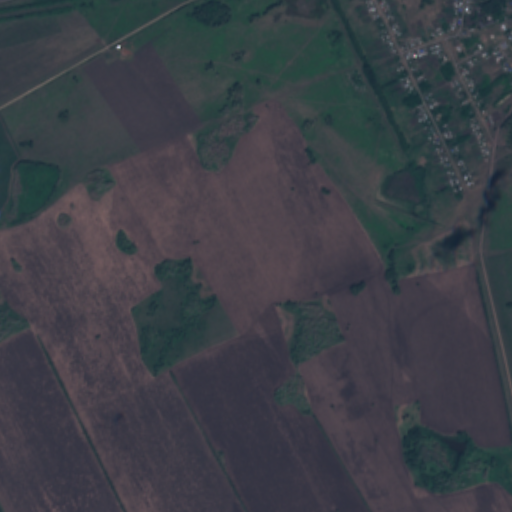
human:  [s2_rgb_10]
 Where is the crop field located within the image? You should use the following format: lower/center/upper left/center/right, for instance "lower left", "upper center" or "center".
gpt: The crop field is located in the upper left of the image.
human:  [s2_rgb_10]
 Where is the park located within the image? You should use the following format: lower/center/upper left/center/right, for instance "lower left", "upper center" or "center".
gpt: The park is located in the upper right of the image.
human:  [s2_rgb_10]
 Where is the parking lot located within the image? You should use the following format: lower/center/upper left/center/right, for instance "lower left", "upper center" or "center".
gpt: The parking lot is located in the upper right of the image.
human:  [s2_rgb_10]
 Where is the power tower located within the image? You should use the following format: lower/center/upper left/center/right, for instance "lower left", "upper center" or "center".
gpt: The power tower is located in the upper left of the image.
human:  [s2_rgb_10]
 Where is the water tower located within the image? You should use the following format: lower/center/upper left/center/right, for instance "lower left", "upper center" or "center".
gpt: The water tower is located in the center right of the image.
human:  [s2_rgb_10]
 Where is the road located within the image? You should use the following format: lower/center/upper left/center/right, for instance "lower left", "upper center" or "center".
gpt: There is no road in the image.